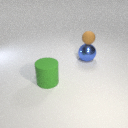
small brown rubber sphere above large blue metal sphere